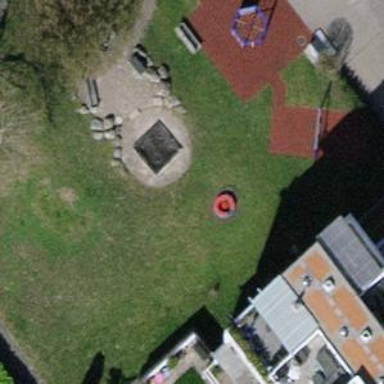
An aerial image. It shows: Sandpit at the playground.